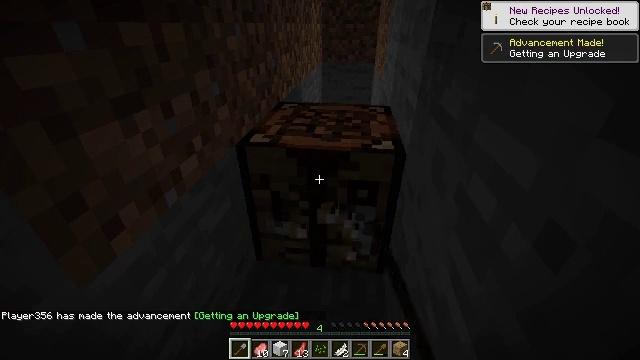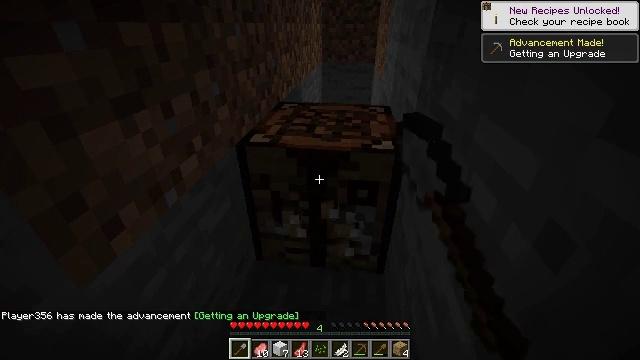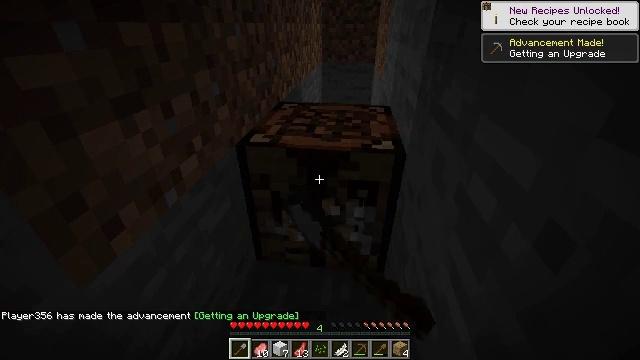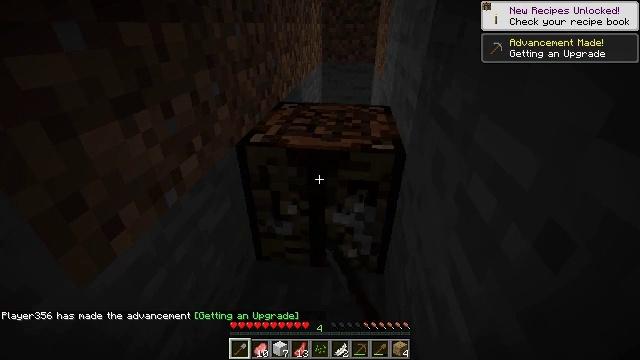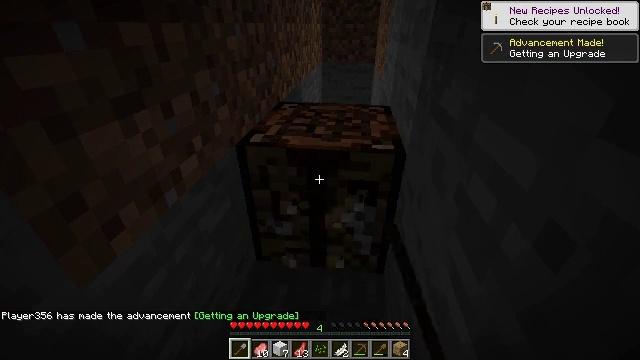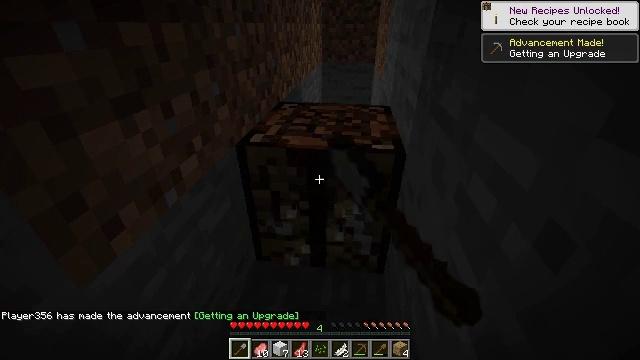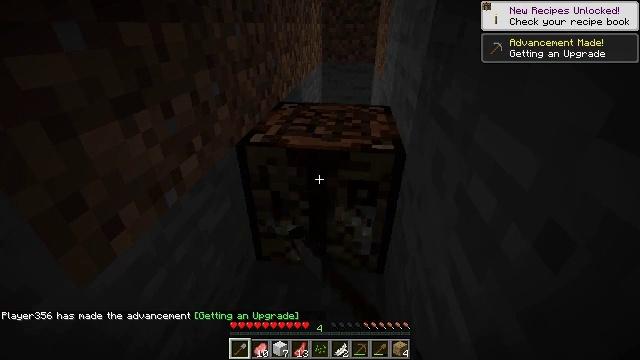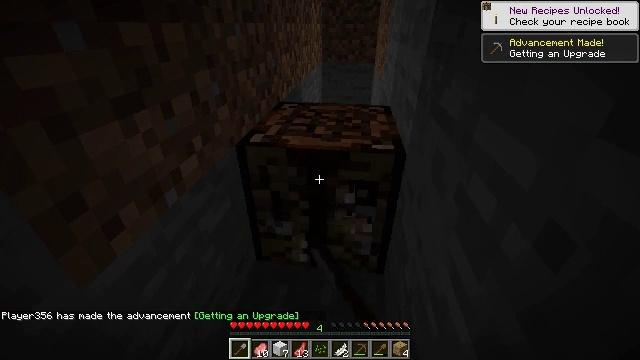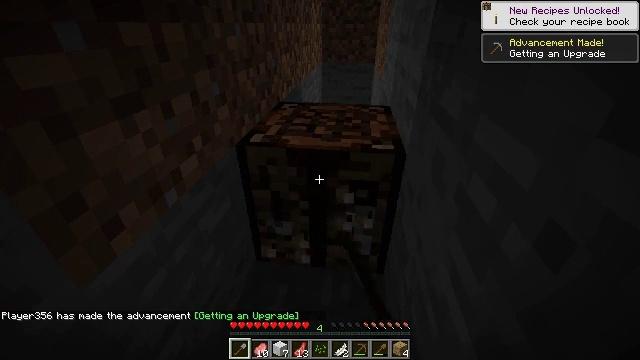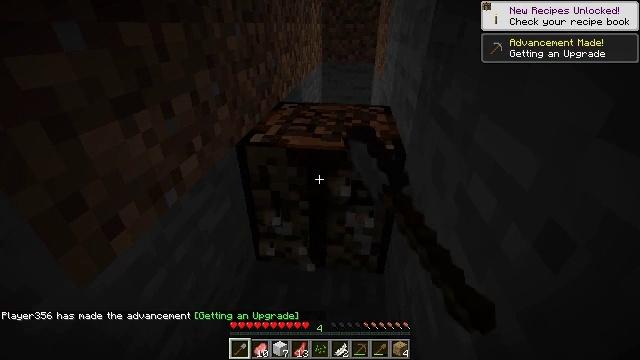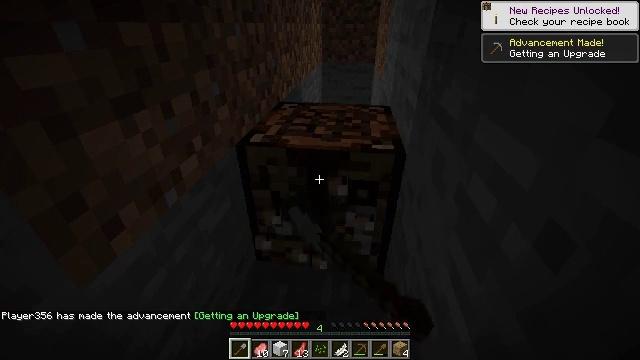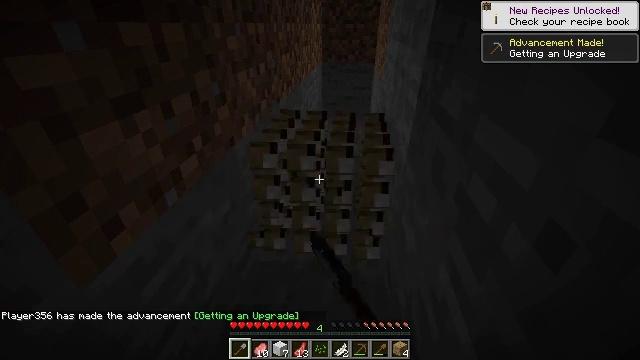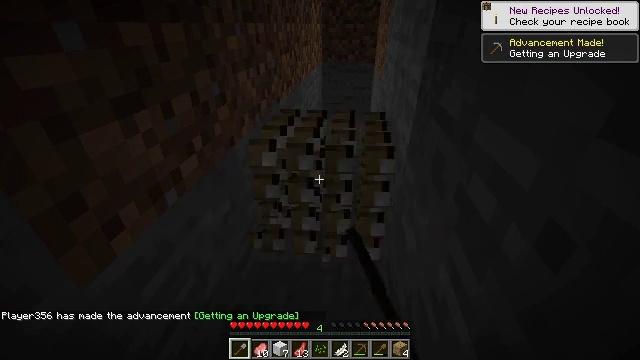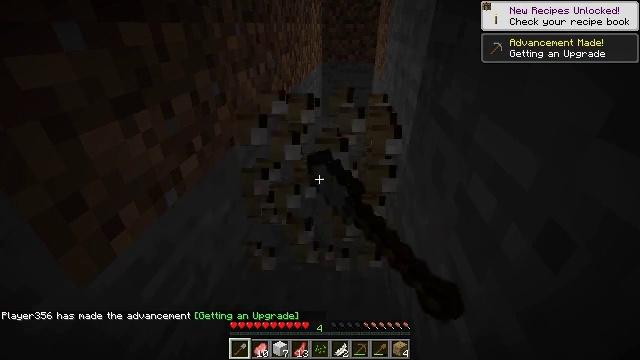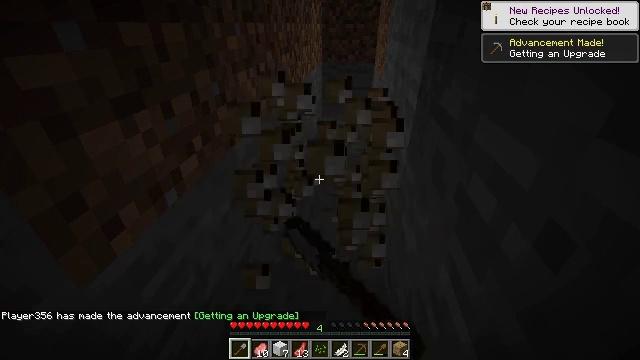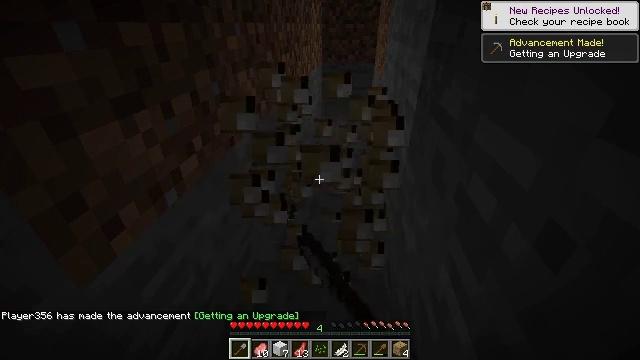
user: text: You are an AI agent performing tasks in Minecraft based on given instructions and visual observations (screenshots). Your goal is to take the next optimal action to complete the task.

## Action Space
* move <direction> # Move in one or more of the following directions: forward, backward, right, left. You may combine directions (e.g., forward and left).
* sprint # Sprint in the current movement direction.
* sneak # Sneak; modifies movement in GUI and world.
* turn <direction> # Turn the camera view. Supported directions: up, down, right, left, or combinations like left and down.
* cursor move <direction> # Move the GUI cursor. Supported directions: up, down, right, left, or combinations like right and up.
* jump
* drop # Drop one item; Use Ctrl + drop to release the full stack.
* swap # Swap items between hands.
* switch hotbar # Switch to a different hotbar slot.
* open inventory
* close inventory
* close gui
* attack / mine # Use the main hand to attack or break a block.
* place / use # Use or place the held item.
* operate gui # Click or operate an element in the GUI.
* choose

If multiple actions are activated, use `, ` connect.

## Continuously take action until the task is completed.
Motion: motion action
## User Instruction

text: Attack the crafting table to break it.
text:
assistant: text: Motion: attack / mine
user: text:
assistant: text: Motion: attack / mine
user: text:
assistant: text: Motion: attack / mine
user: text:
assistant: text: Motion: attack / mine
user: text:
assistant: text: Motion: attack / mine
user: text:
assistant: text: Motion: attack / mine
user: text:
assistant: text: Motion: attack / mine
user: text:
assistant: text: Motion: attack / mine
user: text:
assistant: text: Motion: attack / mine
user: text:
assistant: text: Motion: attack / mine
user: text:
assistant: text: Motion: attack / mine
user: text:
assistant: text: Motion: attack / mine
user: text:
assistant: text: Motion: attack / mine
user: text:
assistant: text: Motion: attack / mine
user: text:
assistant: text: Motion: attack / mine
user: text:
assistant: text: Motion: attack / mine
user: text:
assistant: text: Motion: attack / mine